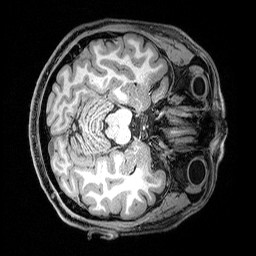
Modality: T1w
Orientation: axial
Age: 31
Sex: male
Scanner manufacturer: siemens
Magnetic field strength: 3 T
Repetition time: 2.5 s
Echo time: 0.00369 s